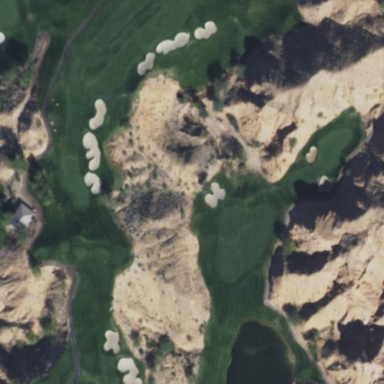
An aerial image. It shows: Rough grassy area used for golf.